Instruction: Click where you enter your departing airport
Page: home
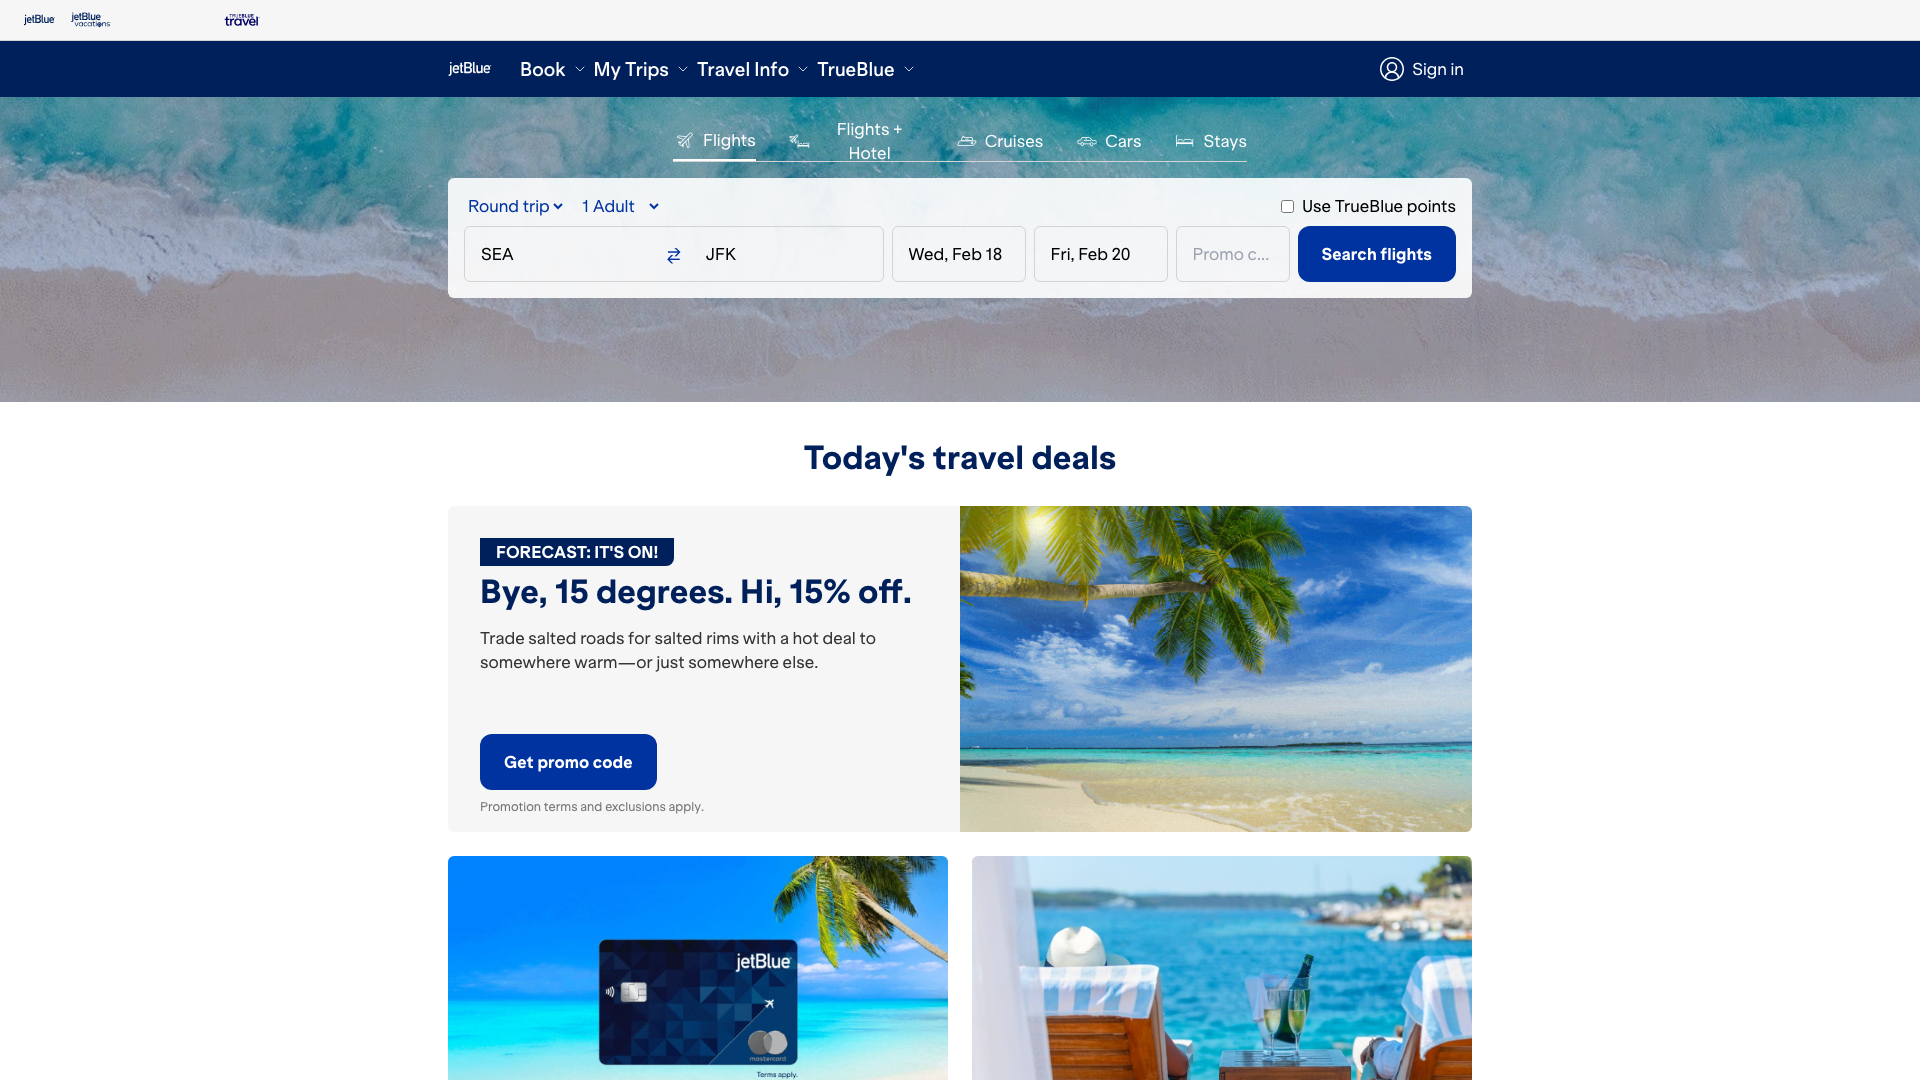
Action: click